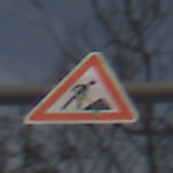
Verkehrszeichen: Arbeitsstelle
Umgebung: Outdoor, Nature
Tageszeit: SunriseSunset
Wetter: PartlyCloudy
Licht: Natural
Jahreszeit: NotSpecified
Kontrast: MediumContrast